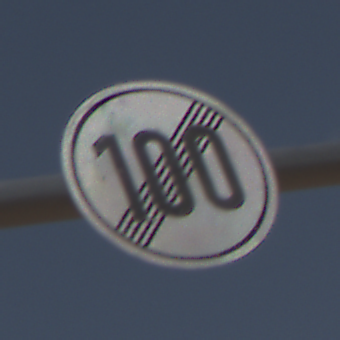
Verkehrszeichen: EndeGeschwindigkeit100
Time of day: Midday
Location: Outdoor (Nature)
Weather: PartlyCloudy
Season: NotSpecified
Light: Natural